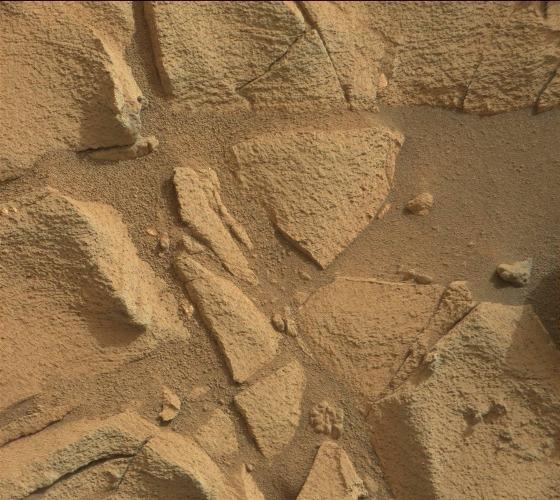
Terrain classes present: Bedrock, Gravel / Sand / Soil, Shadow